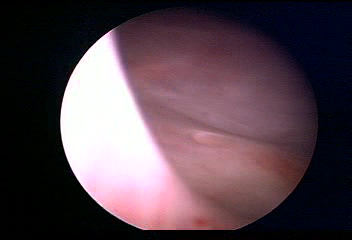
Modality: WLC
Class: Normal mucosa
Bladder cancer association: No